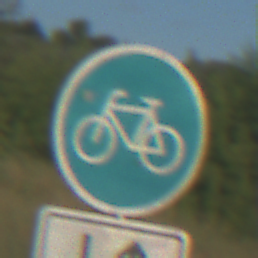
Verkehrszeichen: Radweg
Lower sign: RichtungsangabeDurchPfeile8
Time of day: MorningAfternoon
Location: Outdoor (Nature)
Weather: Clear
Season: NotSpecified
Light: Natural